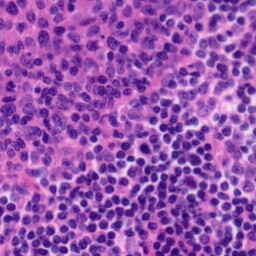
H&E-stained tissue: Tonsil